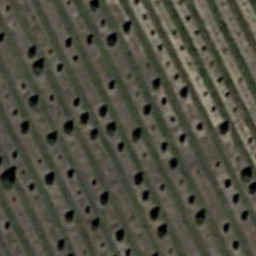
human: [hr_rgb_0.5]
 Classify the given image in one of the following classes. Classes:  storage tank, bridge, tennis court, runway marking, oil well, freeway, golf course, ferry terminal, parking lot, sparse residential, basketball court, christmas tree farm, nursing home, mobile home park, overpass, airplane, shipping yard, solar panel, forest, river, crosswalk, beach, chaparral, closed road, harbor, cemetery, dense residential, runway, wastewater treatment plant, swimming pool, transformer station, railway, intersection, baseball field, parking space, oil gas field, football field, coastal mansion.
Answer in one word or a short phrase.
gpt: christmas tree farm